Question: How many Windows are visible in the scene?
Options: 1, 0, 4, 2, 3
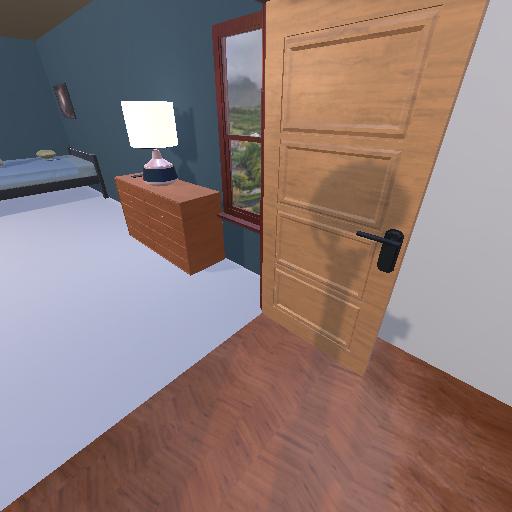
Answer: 1